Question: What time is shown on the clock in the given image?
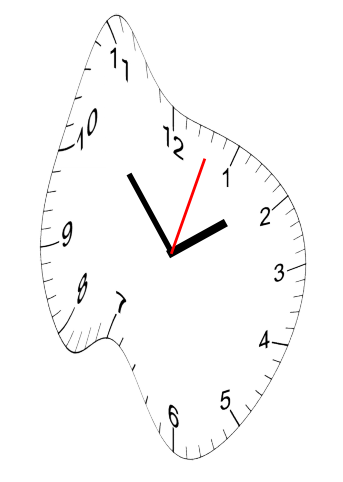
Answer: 01:53:03